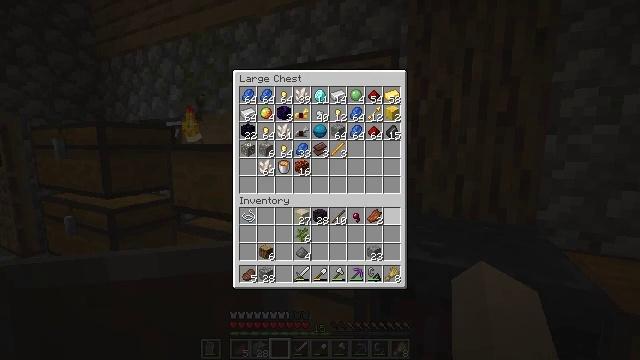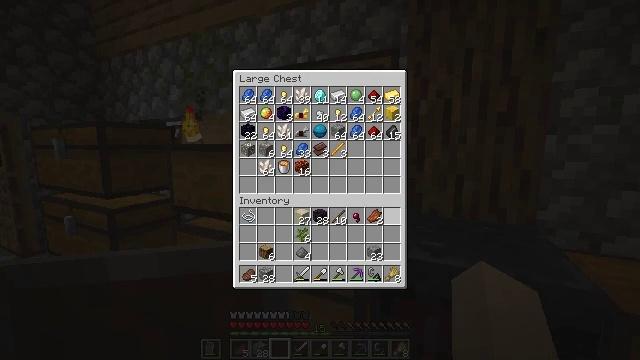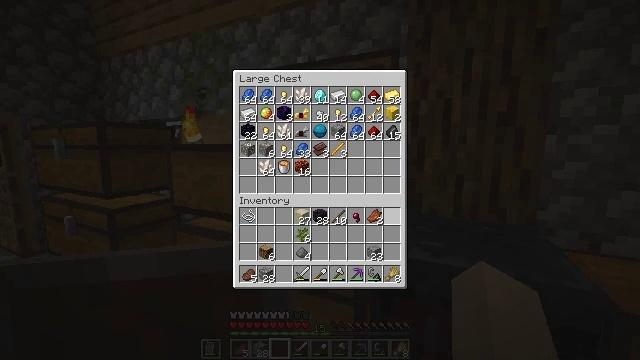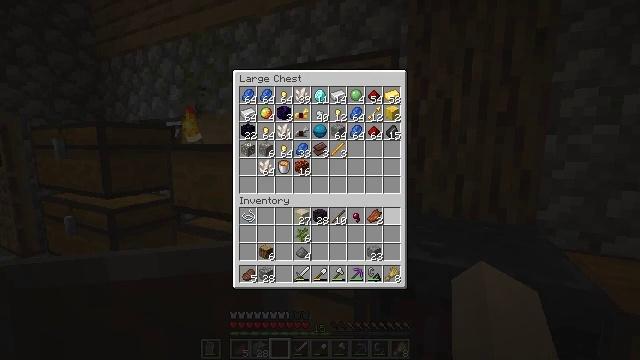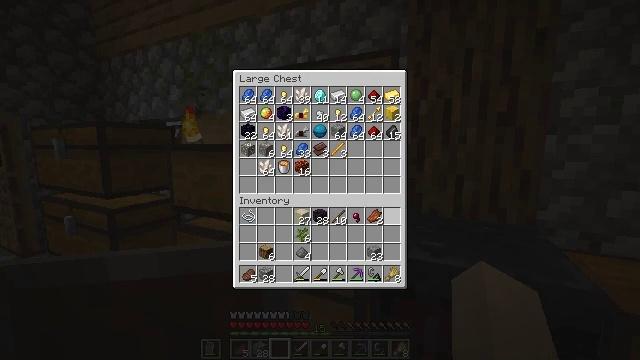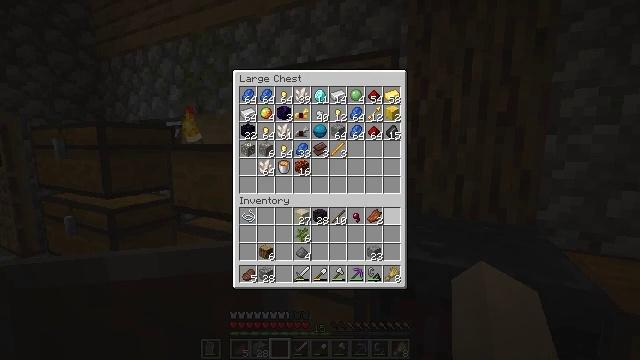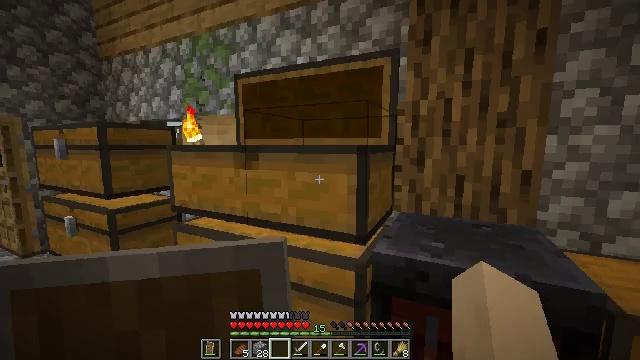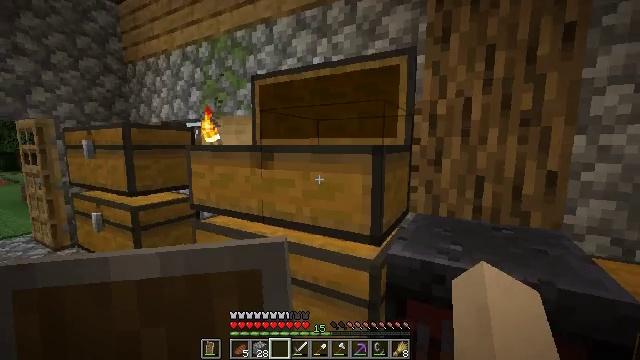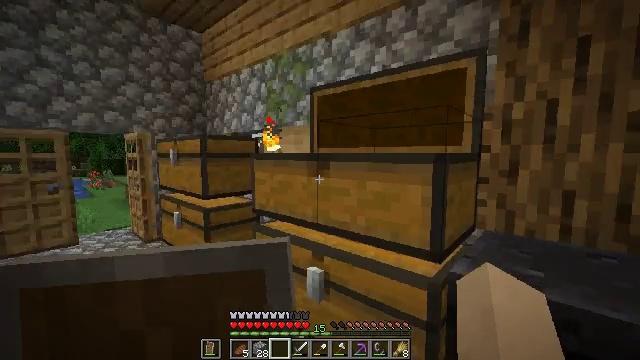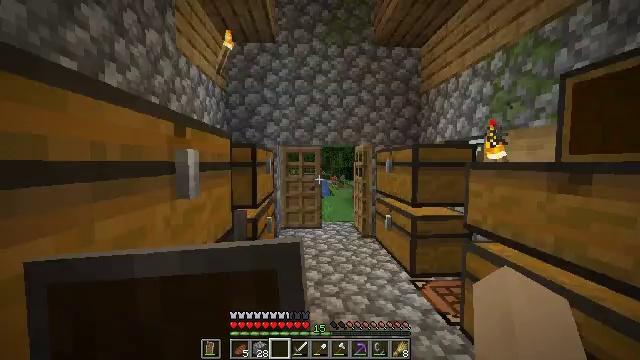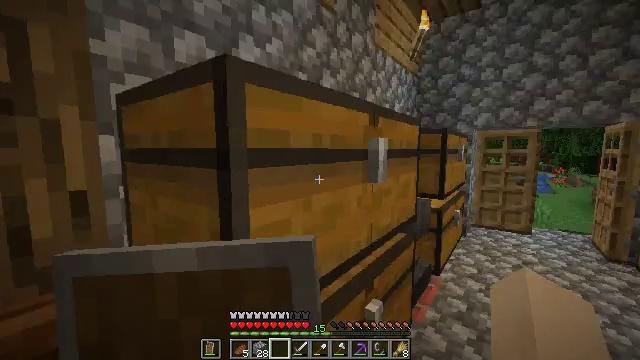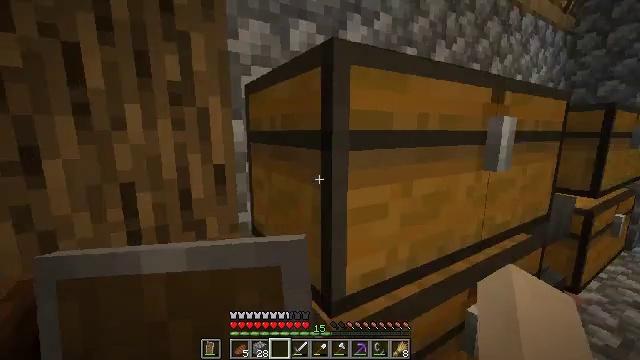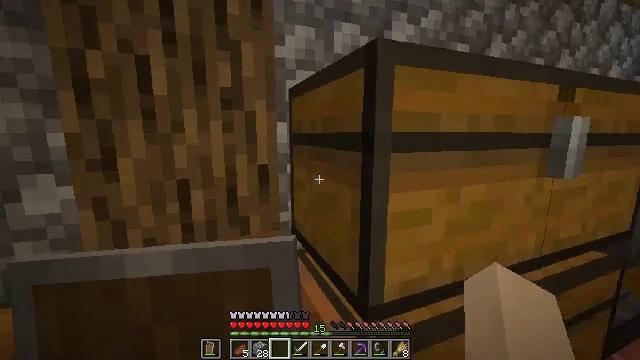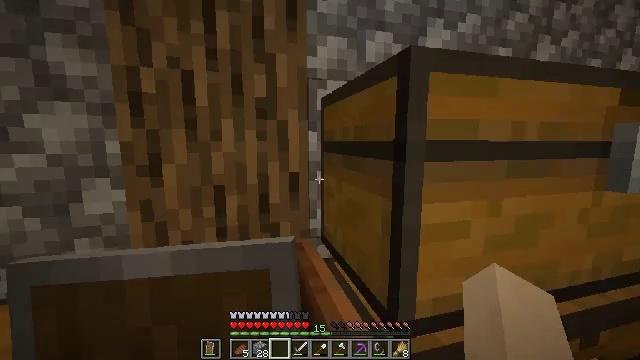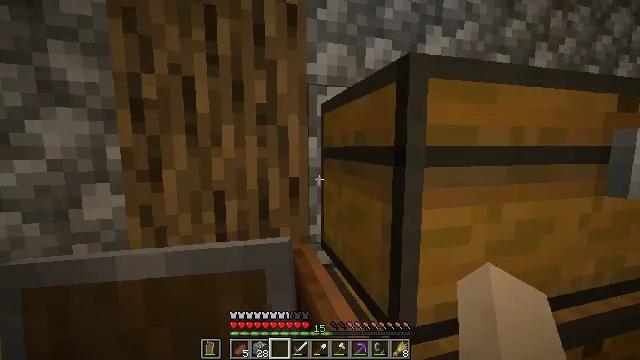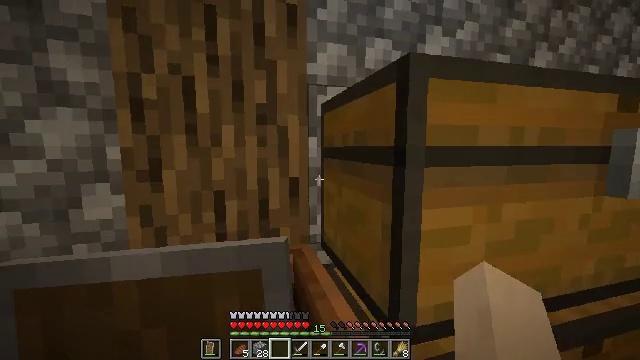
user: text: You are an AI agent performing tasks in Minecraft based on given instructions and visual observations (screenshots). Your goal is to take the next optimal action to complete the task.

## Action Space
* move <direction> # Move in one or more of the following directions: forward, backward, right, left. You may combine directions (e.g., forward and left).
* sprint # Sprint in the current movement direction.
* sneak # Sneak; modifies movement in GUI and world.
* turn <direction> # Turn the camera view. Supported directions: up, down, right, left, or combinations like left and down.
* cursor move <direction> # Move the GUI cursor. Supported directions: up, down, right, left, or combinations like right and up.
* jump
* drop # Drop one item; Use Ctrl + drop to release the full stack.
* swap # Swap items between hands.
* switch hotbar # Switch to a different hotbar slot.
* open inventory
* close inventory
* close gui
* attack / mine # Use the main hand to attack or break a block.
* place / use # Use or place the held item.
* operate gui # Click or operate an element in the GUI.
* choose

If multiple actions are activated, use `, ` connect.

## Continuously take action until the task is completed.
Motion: motion action
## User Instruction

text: craft item air
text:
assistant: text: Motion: sneak, use / place
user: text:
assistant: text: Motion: sneak
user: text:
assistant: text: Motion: sneak
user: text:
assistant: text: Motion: sneak
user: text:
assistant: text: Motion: sneak
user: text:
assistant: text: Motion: sneak, open inventory
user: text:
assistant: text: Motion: turn left, open inventory
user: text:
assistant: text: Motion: turn left and up
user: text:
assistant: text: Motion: turn left and up
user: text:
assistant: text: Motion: turn left and down
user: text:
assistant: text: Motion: turn left and down
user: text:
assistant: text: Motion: turn left
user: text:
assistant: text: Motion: turn left and up
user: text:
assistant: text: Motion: turn up
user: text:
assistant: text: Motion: no_op
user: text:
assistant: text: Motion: turn right
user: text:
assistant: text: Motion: turn right
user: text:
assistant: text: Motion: turn right and down
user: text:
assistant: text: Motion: turn right
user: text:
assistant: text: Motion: turn right
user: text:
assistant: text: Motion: turn right, use / place
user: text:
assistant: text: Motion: use / place
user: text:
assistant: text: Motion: use / place
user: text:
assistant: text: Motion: no_op
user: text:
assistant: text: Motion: no_op
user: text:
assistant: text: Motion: no_op
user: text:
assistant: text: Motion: no_op
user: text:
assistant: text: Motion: no_op
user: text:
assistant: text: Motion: sneak
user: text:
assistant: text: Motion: sneak, turn right